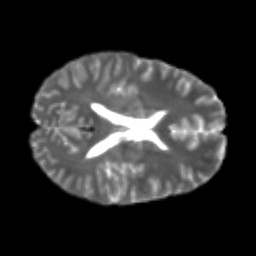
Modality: T2w
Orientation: axial
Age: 20
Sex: male
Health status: healthy
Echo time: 0.074 s